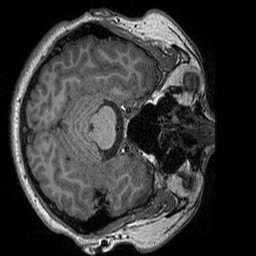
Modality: T1w
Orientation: axial
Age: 24
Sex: male
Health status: healthy
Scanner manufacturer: siemens
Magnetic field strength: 3 T
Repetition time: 2.3 s
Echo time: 0.00298 s